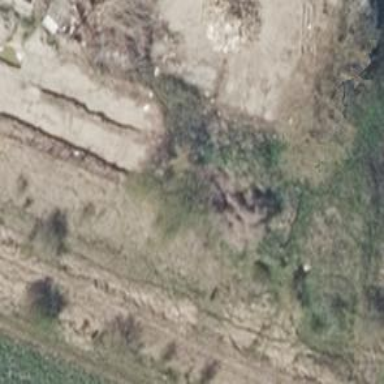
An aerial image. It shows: Abandoned railway.